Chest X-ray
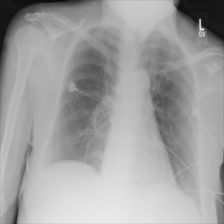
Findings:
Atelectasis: negative
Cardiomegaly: negative
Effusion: negative
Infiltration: negative
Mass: negative
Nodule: negative
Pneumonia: negative
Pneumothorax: negative
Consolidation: positive
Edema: negative
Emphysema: negative
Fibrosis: negative
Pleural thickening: negative
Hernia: negative